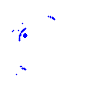
Particle: proton